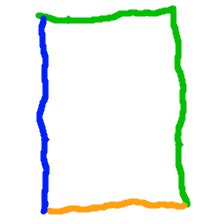
Shape: rectangle